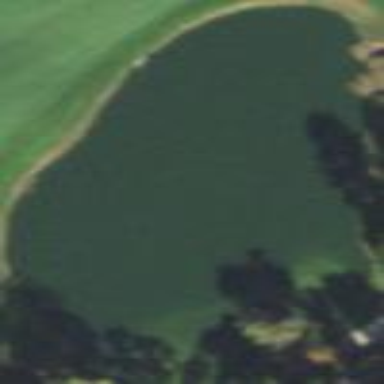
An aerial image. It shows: Pond serving as water hazard on golf course.